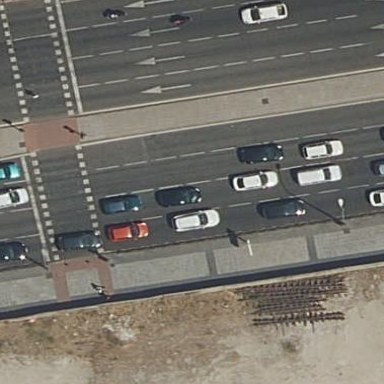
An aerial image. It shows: Kerb barrier.